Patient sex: M
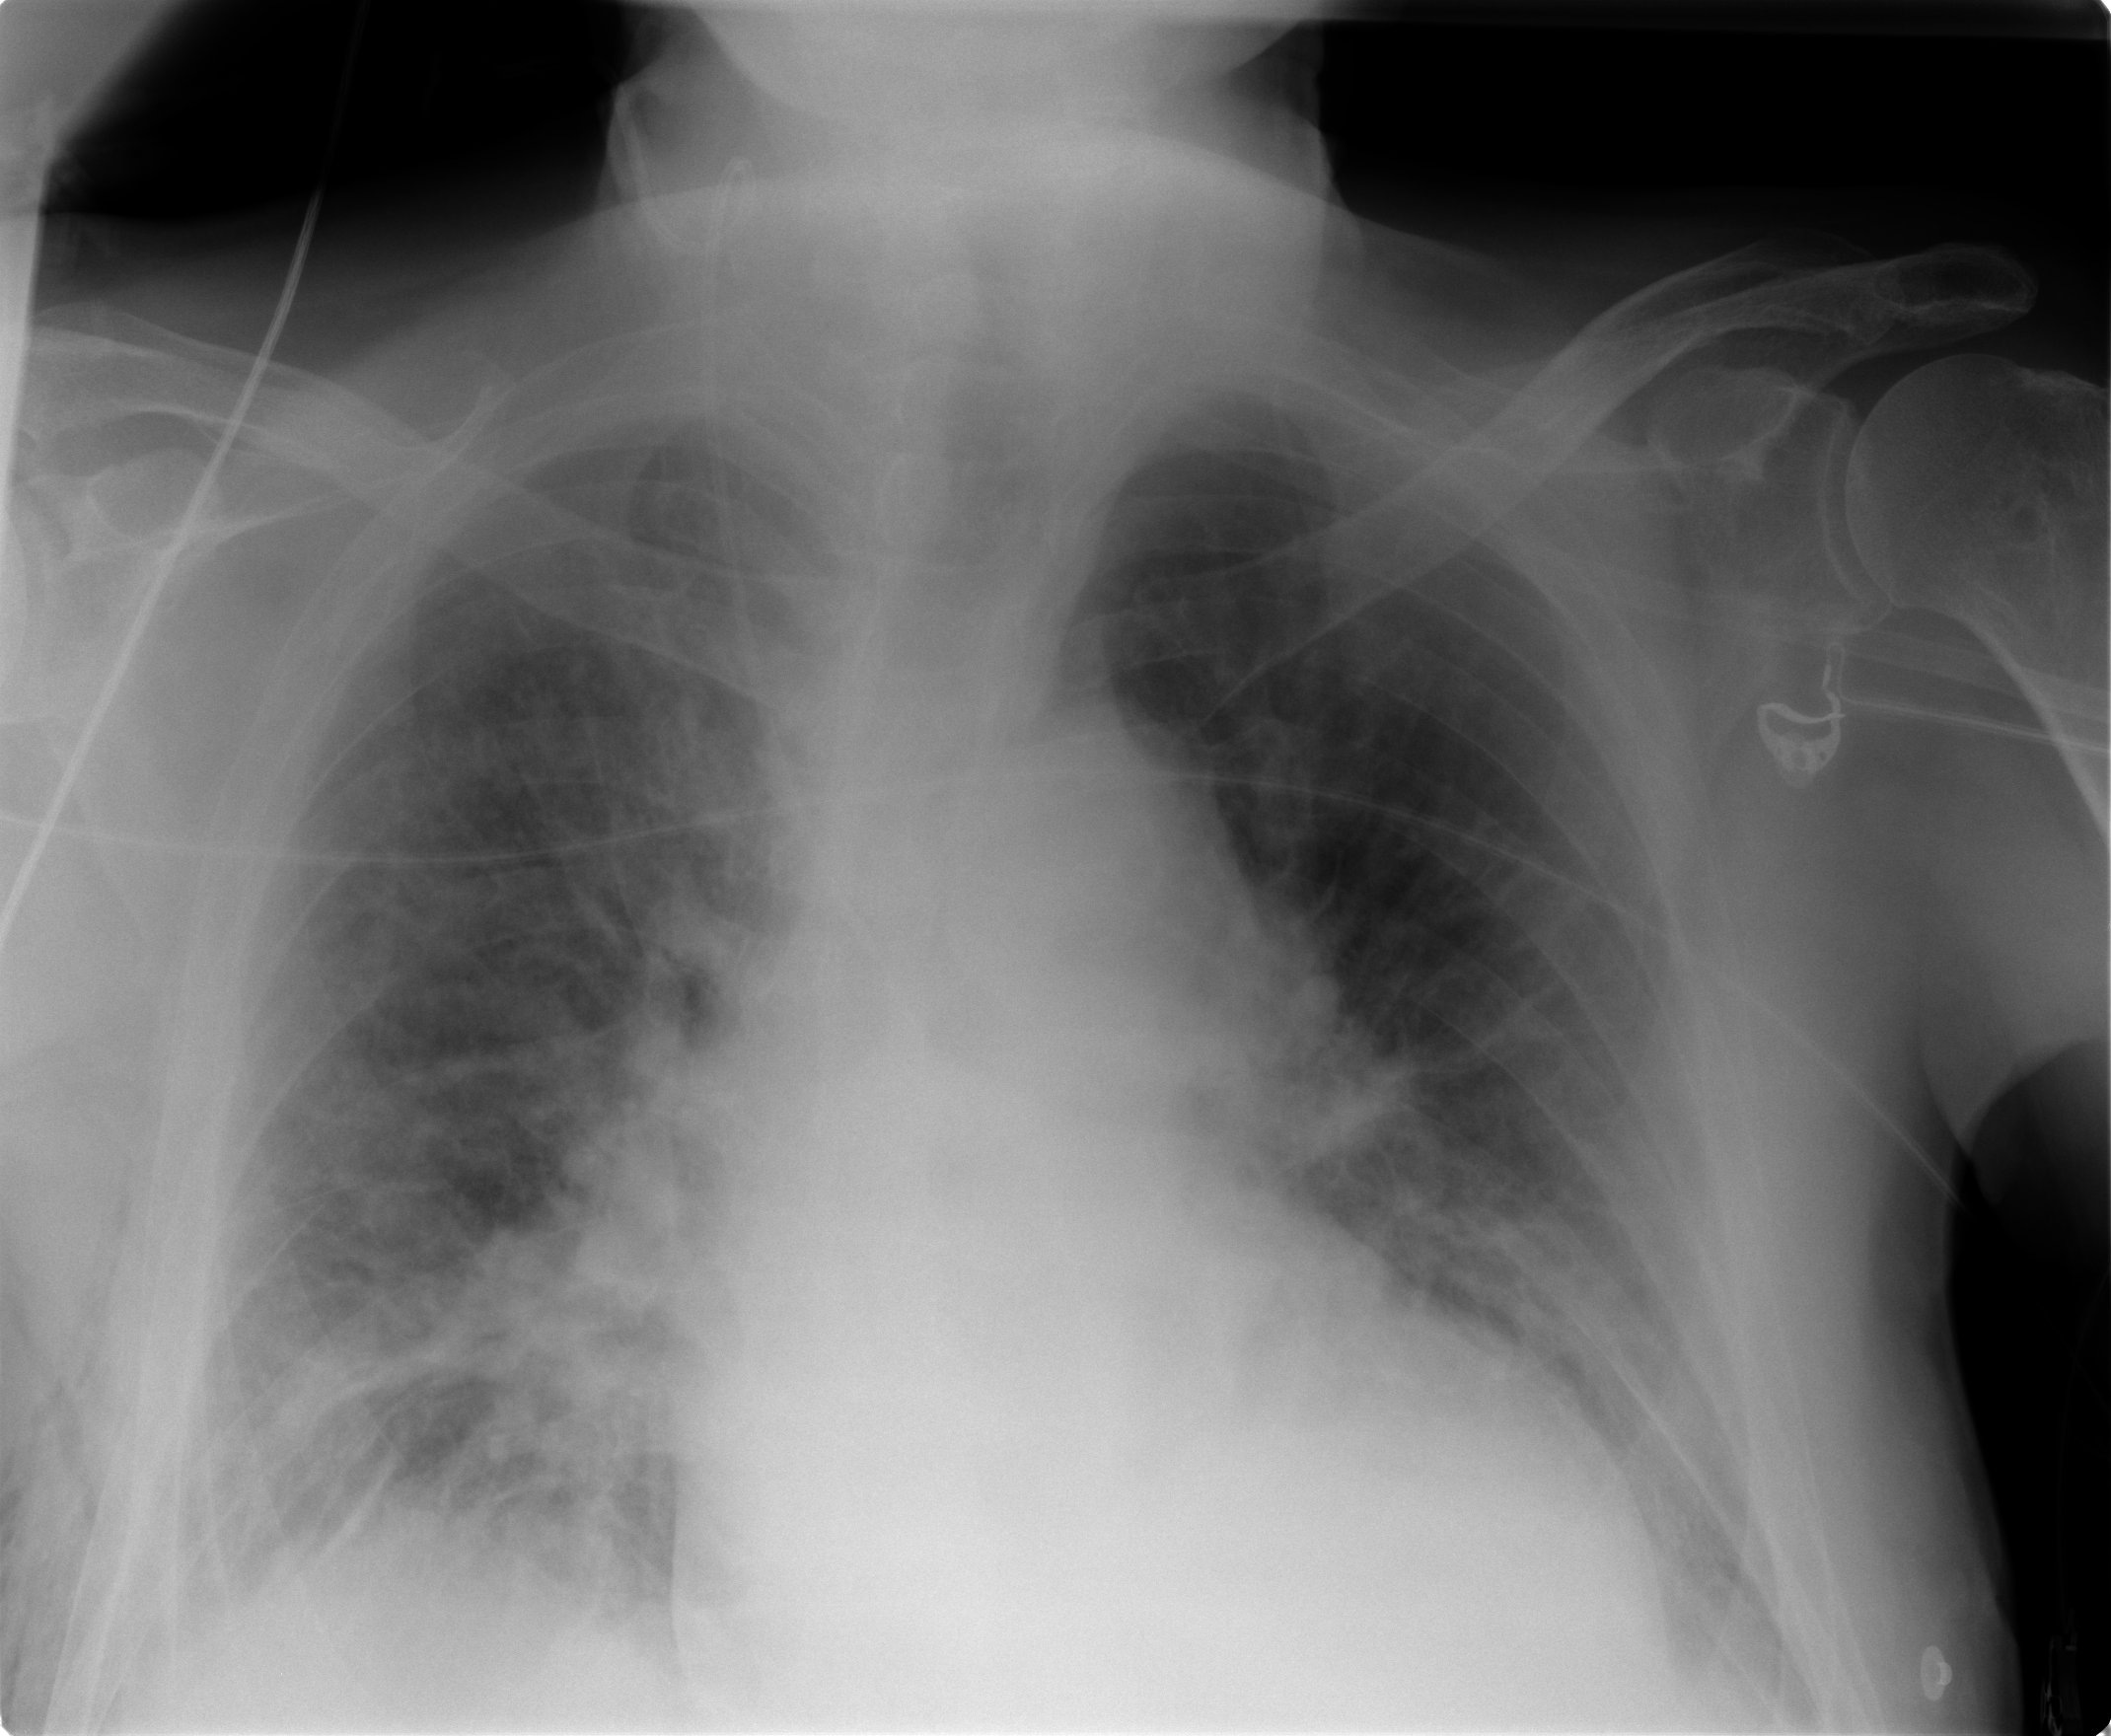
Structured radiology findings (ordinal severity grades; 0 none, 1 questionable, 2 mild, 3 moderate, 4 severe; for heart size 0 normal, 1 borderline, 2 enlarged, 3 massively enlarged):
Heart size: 0
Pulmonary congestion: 3
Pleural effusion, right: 3
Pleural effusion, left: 3
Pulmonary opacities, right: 2
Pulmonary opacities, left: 1
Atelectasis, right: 2
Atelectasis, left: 2